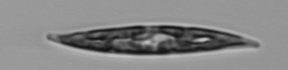
Label: Pleurosigma